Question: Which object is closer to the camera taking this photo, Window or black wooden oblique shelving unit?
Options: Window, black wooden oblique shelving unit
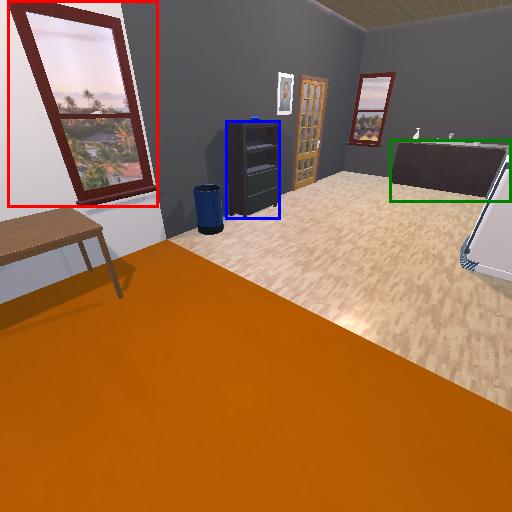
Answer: Window